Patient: sex M, age 57
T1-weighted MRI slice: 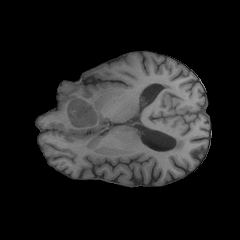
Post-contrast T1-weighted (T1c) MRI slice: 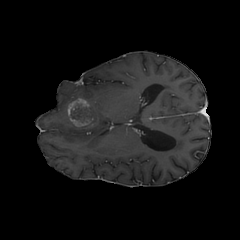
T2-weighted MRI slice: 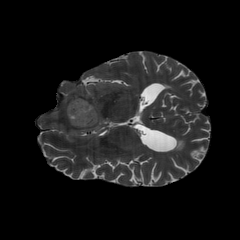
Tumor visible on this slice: yes
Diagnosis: Glioblastoma, IDH-wildtype
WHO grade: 4